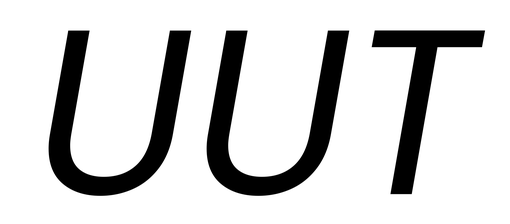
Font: Poppins-Italic